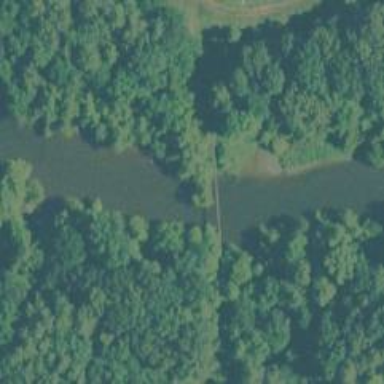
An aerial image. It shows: Bridge supported by pillars.